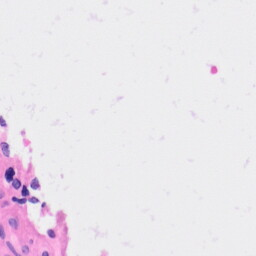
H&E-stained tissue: Kidney